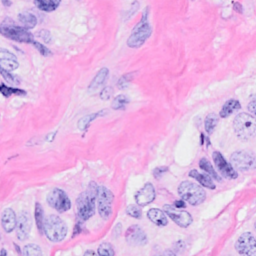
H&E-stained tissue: Breast